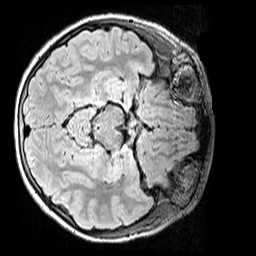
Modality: FLAIR
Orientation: axial
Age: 9
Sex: male
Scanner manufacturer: siemens
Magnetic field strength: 3 T
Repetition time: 5 s
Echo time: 0.388 s